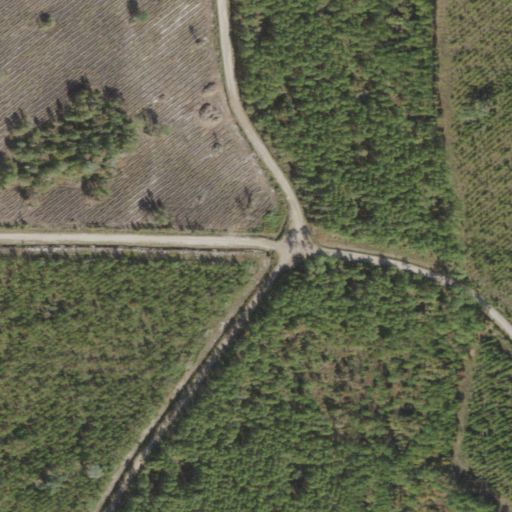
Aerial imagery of mountain in Florida named Squirrel Hill containing evergreen forest, woody wetlands, mixed forest, deciduous forest, shrub, and grassland